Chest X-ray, PA view. Patient: 43 years old, sex F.
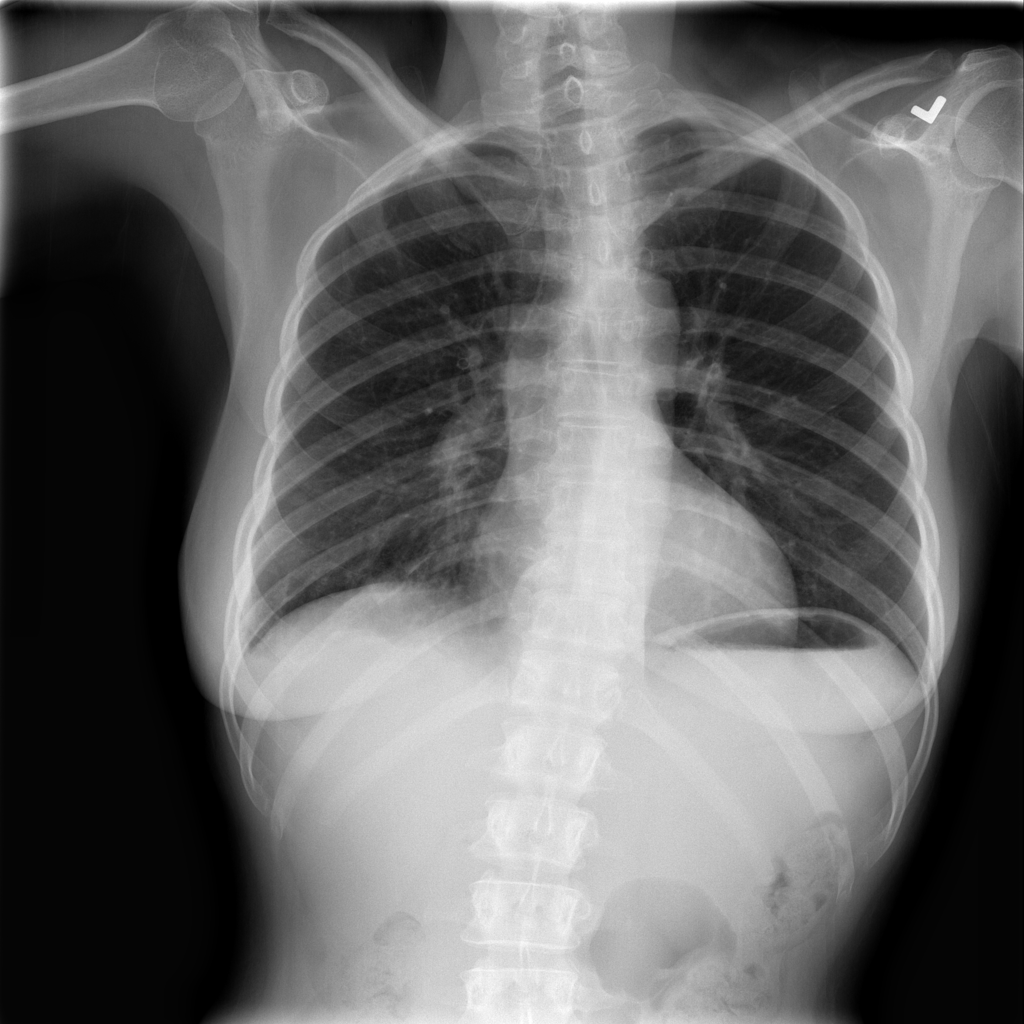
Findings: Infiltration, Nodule